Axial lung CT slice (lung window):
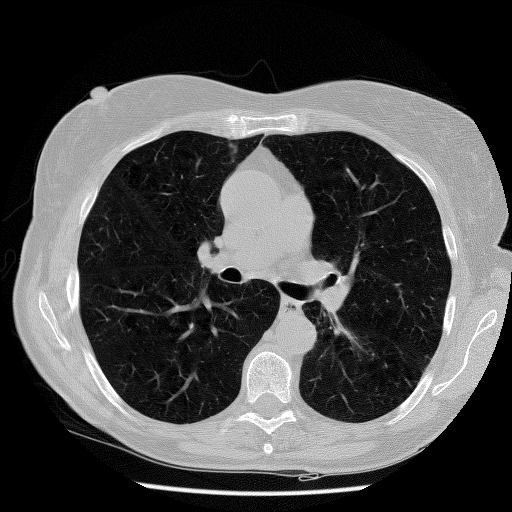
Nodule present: no